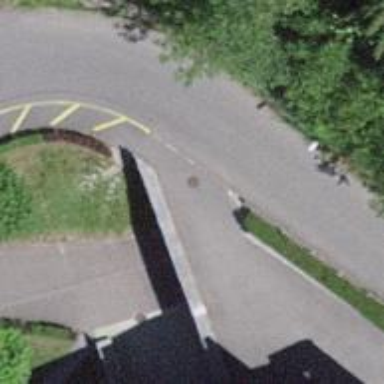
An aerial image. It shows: Parking area.